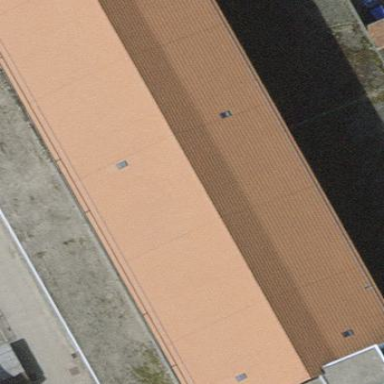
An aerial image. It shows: Industrial building.